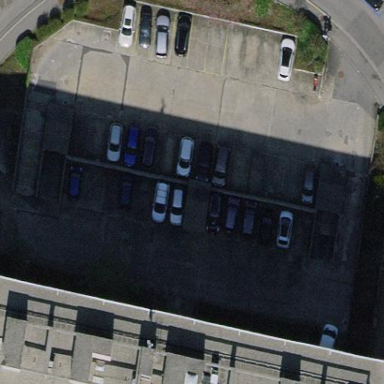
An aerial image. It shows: Multi-storey parking facility.